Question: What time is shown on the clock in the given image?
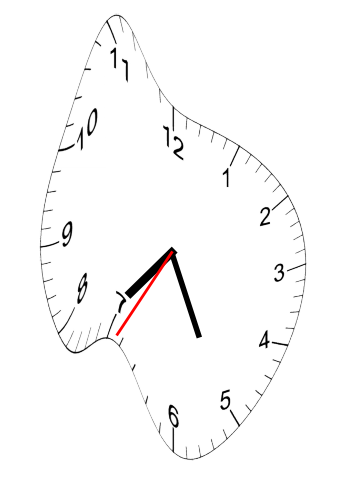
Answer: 07:25:35